Aerial crown-view tile of a tropical tree (Barro Colorado Island, Panama), acquired 20250715:
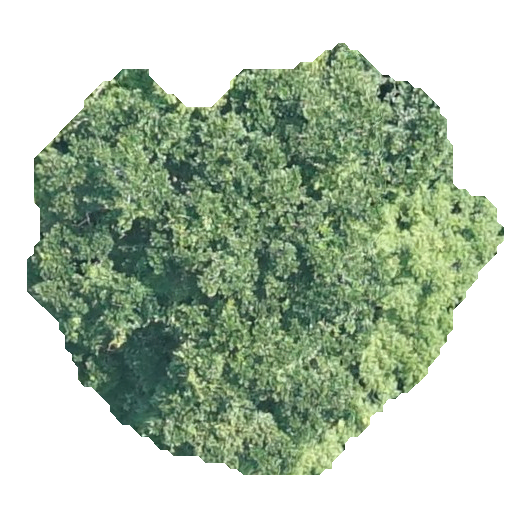
Species: Anacardium excelsum
GBIF accepted scientific name: Anacardium excelsum
Crown area: 212.989 m²